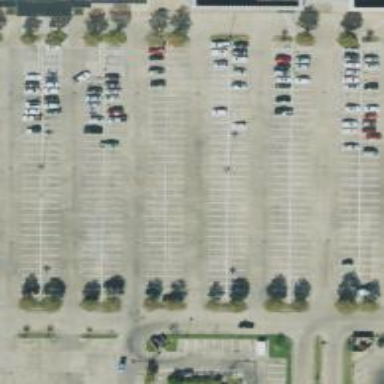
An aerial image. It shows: Parking space.